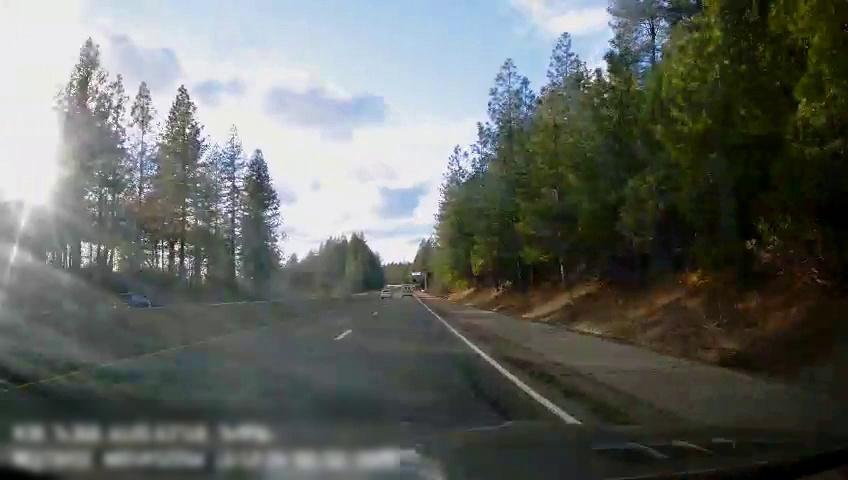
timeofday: Day
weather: Sunny
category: Drivable Space
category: Vehicles | Van
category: Vehicles | Car
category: Vehicles | Car
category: Lanes | Alternate Lane
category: Lanes | Current Lane
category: Lanes | Alternate Lane
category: Traffic | Signs